Aerial crown-view tile of a tropical tree (Barro Colorado Island, Panama), acquired 20250616:
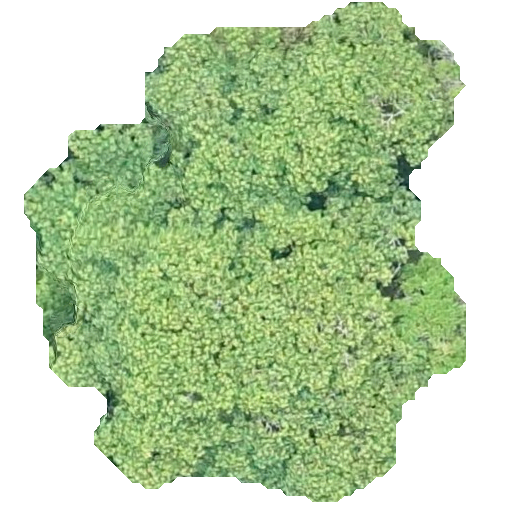
Species: Hura crepitans
GBIF accepted scientific name: Hura crepitans
Crown area: 233.412 m²